Field crop: maize
Growth stage: 2
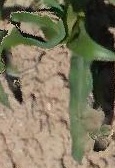
Species: maize